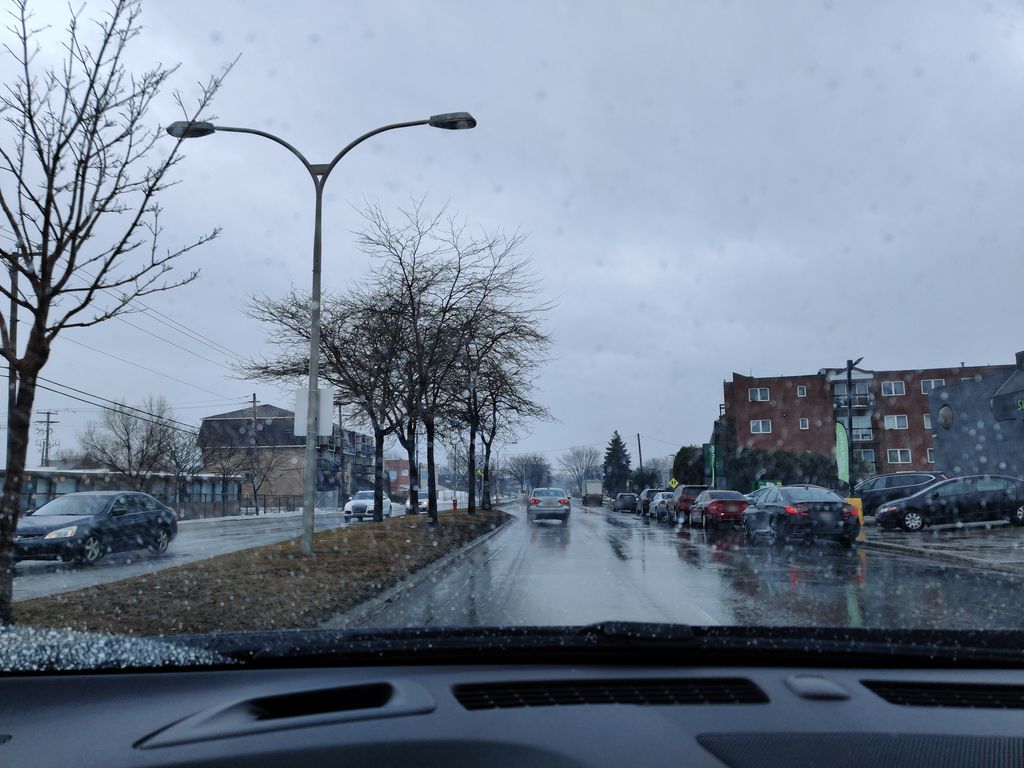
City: montreal